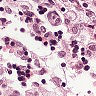
Metastatic tissue present: no